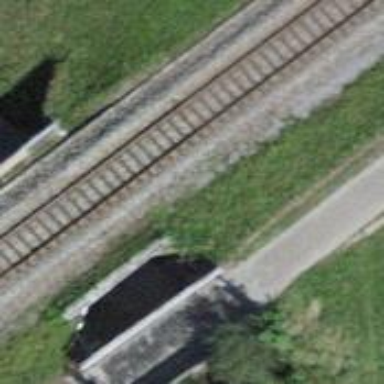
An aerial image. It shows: Railway bridge with electrified contact line. There is one track on the bridge.